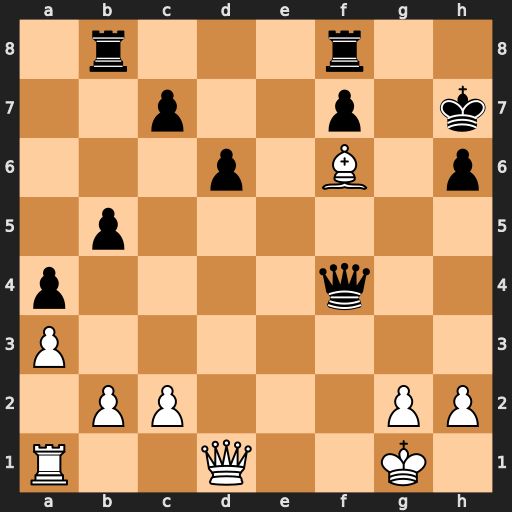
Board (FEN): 1r3r2/2p2p1k/3p1B1p/1p6/p4q2/P7/1PP3PP/R2Q2K1
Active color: w
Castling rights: -
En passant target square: -
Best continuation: Qd3+ Kg8 Rf1 Qg4 Rf3